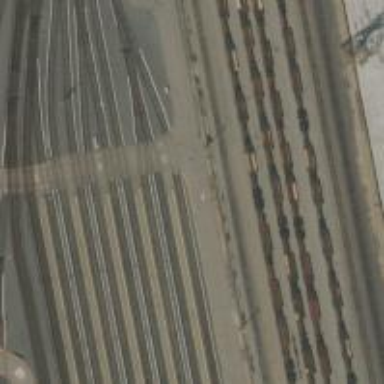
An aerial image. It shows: Railway level crossing.